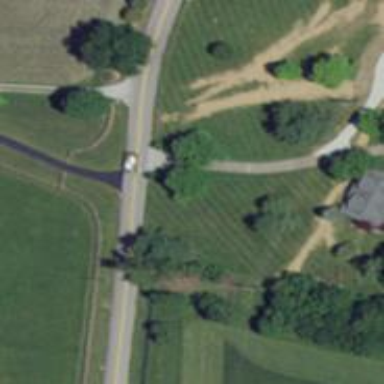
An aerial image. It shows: Secondary road.